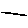
Label: line